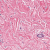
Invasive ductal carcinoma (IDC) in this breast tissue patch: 0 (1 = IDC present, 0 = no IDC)